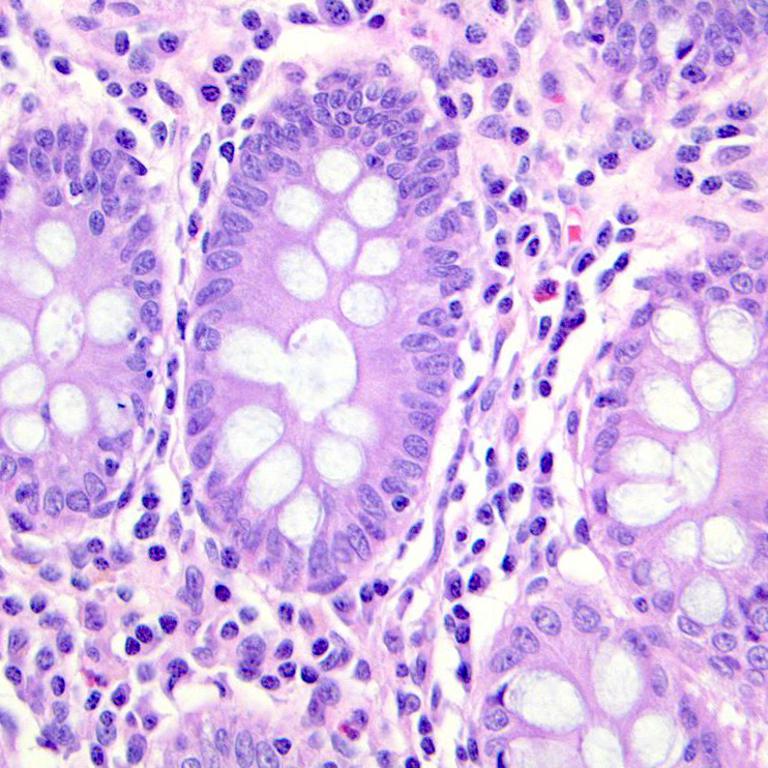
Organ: colon
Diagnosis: benign